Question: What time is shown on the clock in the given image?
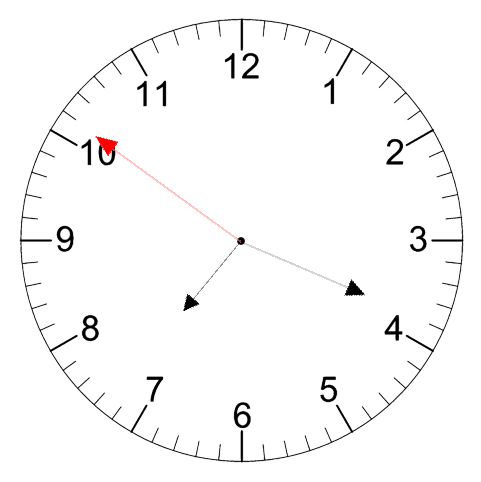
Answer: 07:18:51